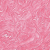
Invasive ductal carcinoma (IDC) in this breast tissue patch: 0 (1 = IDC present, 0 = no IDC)